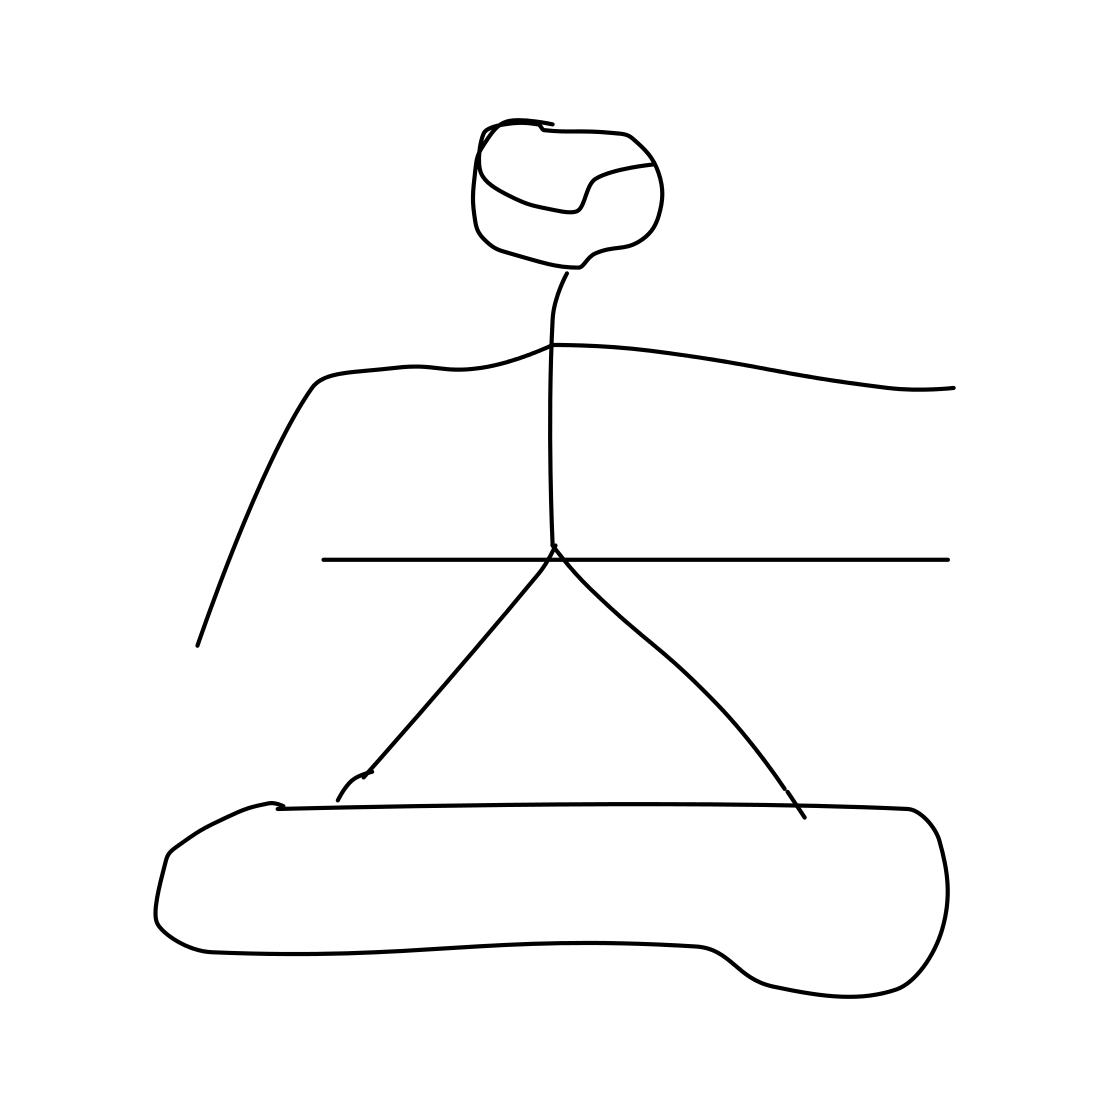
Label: snowboard